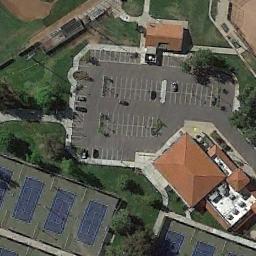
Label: tennis_court